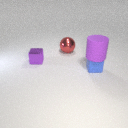
small purple metal cube behind small blue rubber cube